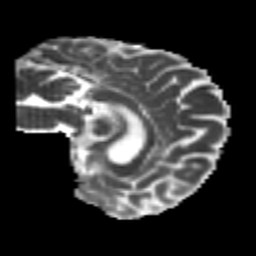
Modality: MD
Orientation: sagittal
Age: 22
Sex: female
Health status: healthy
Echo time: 0.074 s